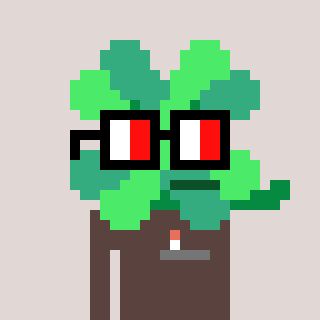
a pixel art character with square glasses with black frames and red eyes, a clover-shaped head and a darkbrown-colored body on a warm background